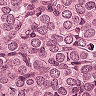
Metastatic tissue present: yes